Interaction volume radius: 5 \u00c5
Interaction volume height: 25 \u00c5
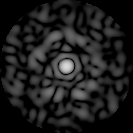
Disorder parameter: 0.816